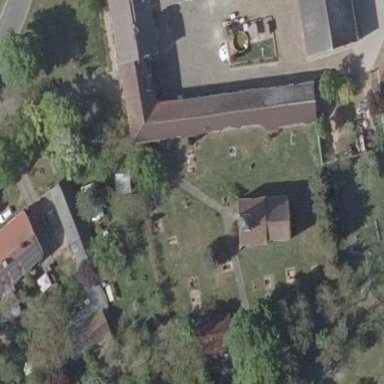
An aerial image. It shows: Grave yard.